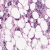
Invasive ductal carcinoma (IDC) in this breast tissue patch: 1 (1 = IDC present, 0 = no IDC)